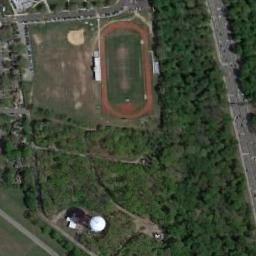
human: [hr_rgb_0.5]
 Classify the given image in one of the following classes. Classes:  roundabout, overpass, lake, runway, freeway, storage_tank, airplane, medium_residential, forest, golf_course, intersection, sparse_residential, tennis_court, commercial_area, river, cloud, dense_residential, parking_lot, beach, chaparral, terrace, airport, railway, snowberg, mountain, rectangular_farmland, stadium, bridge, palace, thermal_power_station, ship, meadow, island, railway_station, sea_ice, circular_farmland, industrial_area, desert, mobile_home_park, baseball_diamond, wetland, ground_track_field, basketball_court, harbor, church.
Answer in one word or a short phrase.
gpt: ground_track_field